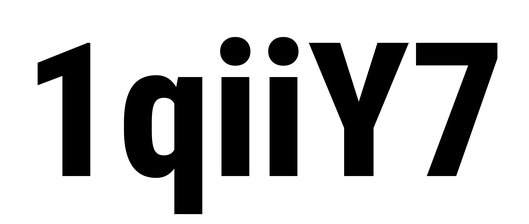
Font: Roboto_Condensed_ExtraBold